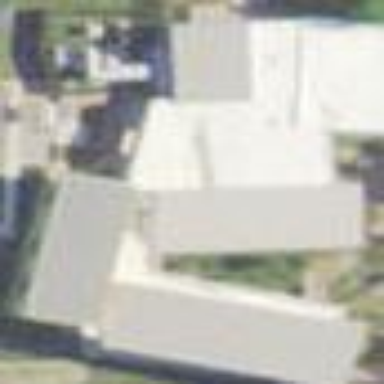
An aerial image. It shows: Building.